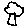
Label: tree